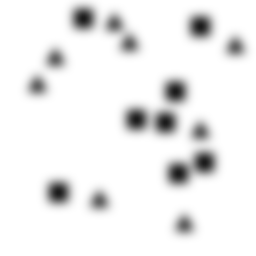
Squares: 8
Triangles: 8
Stars: 0
Total shapes: 16